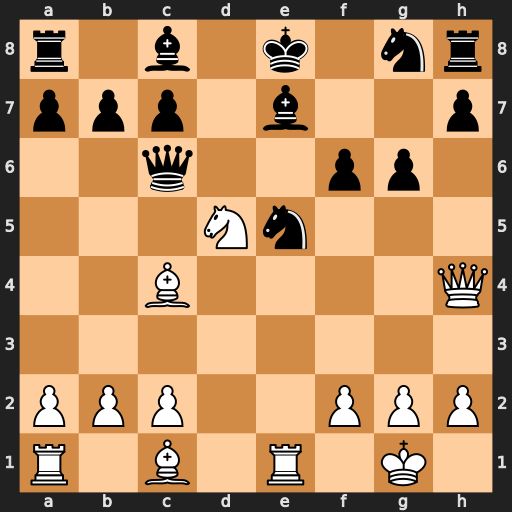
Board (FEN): r1b1k1nr/ppp1b2p/2q2pp1/3Nn3/2B4Q/8/PPP2PPP/R1B1R1K1
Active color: w
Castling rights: kq
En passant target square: -
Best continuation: Bb5 Qxb5 Nxc7+ Kf7 Nxb5